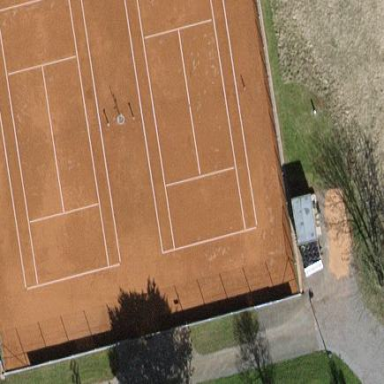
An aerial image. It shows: Tennis court with tartan surface located on pitch designated for leisure land.